Question: Using <URL>, I plotted the histogram for a cell array using:
'''
[nelements,centers]=hist(cellfun(@numel,S));
numNeighbors = cellfun(@numel,S);
[nelements,centers]=hist(numNeighbors,unique(numNeighbors))
pcts = 100 * nelements / sum(nelements)
figure
bar(centers,pcts)
'''

Displaying on the y axis the percentage of each xvalue occurrence, is it possible to show the percentages numbers on the histogram as I added in the image above so one can easily visualize the numbers?
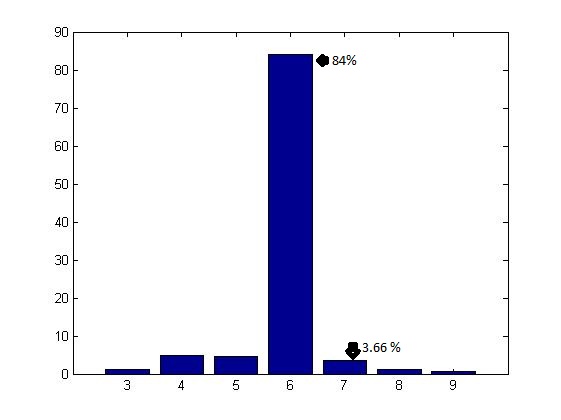
Answer: The 'text' function is IMHO the friendliest of the annotation objects because it accepts graph coordinates rather than normalized figure coordinates.
'''
K = numel(centers);
for k = 1:K
text(centers(k),pcts(k),[num2str(pcts(k)) '%'],'HorizontalAlignment','center','VerticalAlignment','bottom')
end
'''
This will put the percentage value at the top of each bar. Look at the help page for 'text' for further enhancements, like controlling the position, color, font, etc. of the placed text.